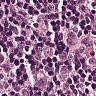
Metastatic tissue present: yes